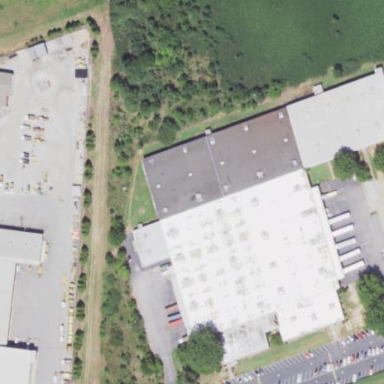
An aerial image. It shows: Warehouse.